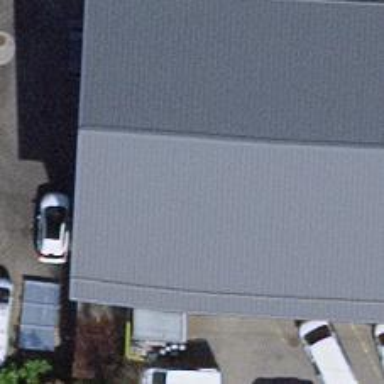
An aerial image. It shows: Car repair shop.